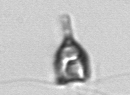
Label: Pyramimonas_longicauda